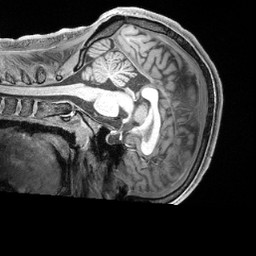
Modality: T1w
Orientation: sagittal
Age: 22
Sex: male
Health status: ill
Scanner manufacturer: siemens
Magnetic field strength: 3 T
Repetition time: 2.4 s
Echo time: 0.00222 s